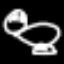
Label: frog